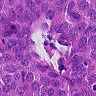
Metastatic tissue present: yes